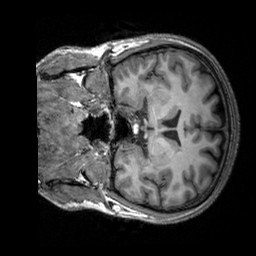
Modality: T1w
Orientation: coronal
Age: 26
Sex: male
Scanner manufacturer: siemens
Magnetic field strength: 3 T
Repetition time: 2.3 s
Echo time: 0.00303 s